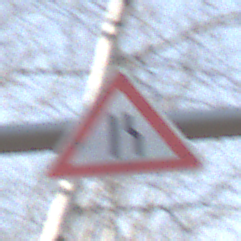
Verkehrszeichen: EinseitigVerengteFahrbahnRechts
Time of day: MorningAfternoon
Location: Outdoor (Nature)
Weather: Clear
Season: Winter
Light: Natural